Question: I am starting new with Struts2. Using sl4j for logging in HelloWorld example. No log file is created and nothing in console.

'''
# Default Logging Level is DEBUG. levels: DEBUG < INFO < WARN < ERROR < FATAL OR ALL. Its only appender to FILE.
# Root logger option
log4j.rootLogger = ALL, FILE, stdout
# Define the file appender
# log4j.appender.FILE=org.apache.log4j.FileAppender
# backup the log files when they reach a certain size
log4j.appender.FILE=org.apache.log4j.RollingFileAppender
# Set the name of the file
log4j.appender.FILE.File=C:\test.log
# Specify the log file size and max backup index.
log4j.appender.Logger.MaxFileSize=5mb
log4j.appender.Logger.MaxBackupIndex=20
# Set the threshold to debug mode
log4j.appender.FILE.Threshold=DEBUG
# Set the append to false, overwrite
log4j.appender.FILE.Append=false
# Define the layout for file appender
log4j.appender.FILE.layout=org.apache.log4j.PatternLayout
log4j.appender.FILE.layout.conversionPattern=%d{ABSOLUTE} %5p %c{1}:%L - %m%n
# log4j.rootLogger = ALL, FILE, stdout
# Output To Console: Direct log messages to stdout
log4j.appender.stdout=org.apache.log4j.ConsoleAppender
log4j.appender.stdout.Target=System.out
log4j.appender.stdout.layout=org.apache.log4j.PatternLayout
log4j.appender.stdout.layout.ConversionPattern=%d{ABSOLUTE} %5p %c{1}:%L - %m%n
'''
'''
<?xml version="1.0" encoding="UTF-8" ?>
<!DOCTYPE struts PUBLIC
"-//Apache Software Foundation//DTD Struts Configuration 2.3//EN"
"http://struts.apache.org/dtds/struts-2.3.dtd">
<struts>
<constant name="struts.devMode" value="true" />
<package name="default" extends="struts-default">
<action name="HelloWorld" class="vaannila.HelloWorld">
<result name="SUCCESS">/success.jsp</result>
</action>
</package>
</struts>
'''
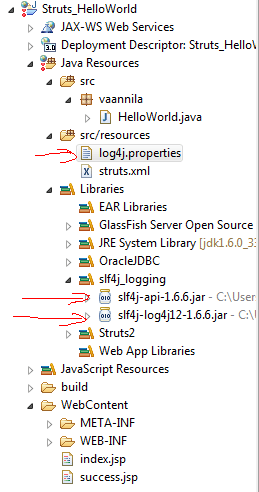
Answer: You need three jars in the deployed app's classpath, which for the WAR is WEB-INF/lib. You need:
1. The slf4j interfaces that your code uses when logging
2. An actual logging framework that does the logging
3. The "binding" of that underlying framework to those slf4j interfaces
These things map, respectively, the following 3 jars, assuming log4j 1.2.x as the underlying framework.
1. slf4j-log4j12.jar
2. slf4j-api.jar
3. log4j12.jar
Also note that the slf4j documentation is thorough and to the point.
<URL>